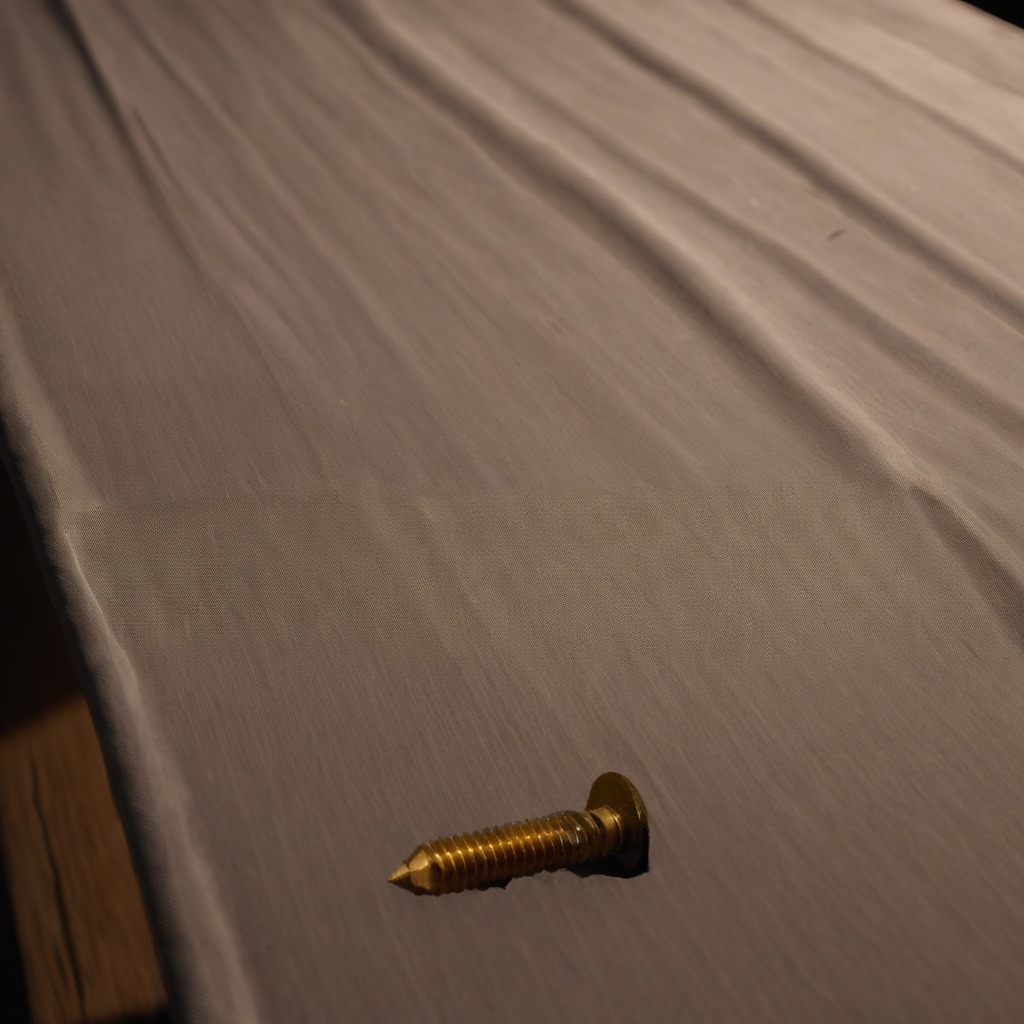
A metal screw lying on the wooden table.